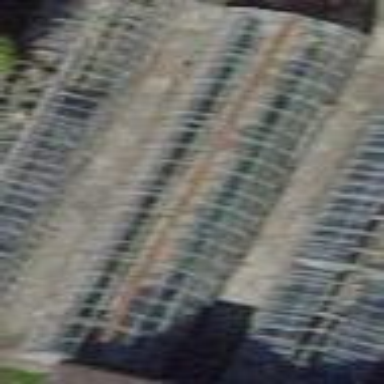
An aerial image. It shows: Greenhouse.